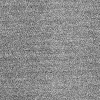
Atmospheric dust classification: dusty